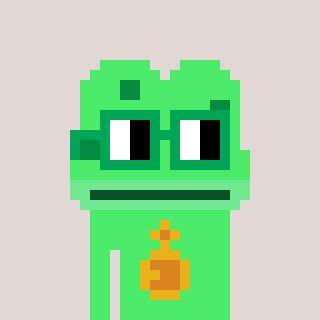
a pixel art character with square green glasses, a frog-shaped head and a teal-colored body on a warm background